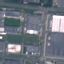
Land use / land cover: Industrial